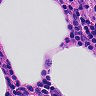
Metastatic tissue present: no